Interaction volume radius: 10 \u00c5
Interaction volume height: 25 \u00c5
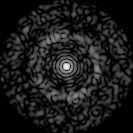
Disorder parameter: 0.8311